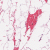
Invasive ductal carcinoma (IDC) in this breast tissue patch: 0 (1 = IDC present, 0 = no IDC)